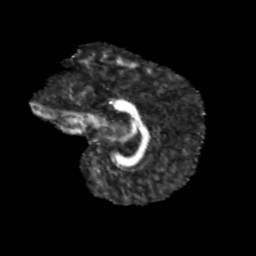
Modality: FA
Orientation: sagittal
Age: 12
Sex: male
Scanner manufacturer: siemens
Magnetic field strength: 3 T
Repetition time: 3.8 s
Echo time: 0.07 s